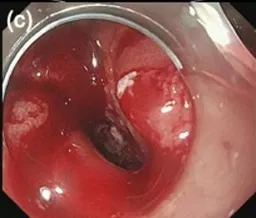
Pre-operative CT, endoscopic findings. . (a, b) CT scan reveals stricture of the gastrojejunal anastomosis (yellow arrow) due to peritoneal dissemination (P/white dotted line). J: jejunum. (c) Endoscopy revealing invasion of the tumor into the lumen of the anastomosis.
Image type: endoscopy (airway_endoscopy)